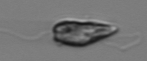
Label: Euglena